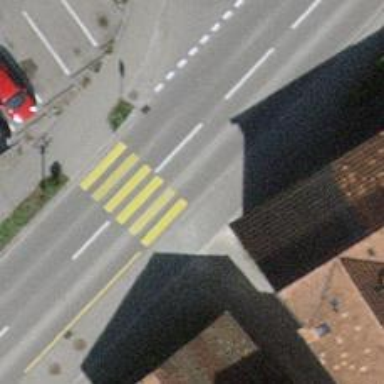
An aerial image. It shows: Zebra crossing on the road.